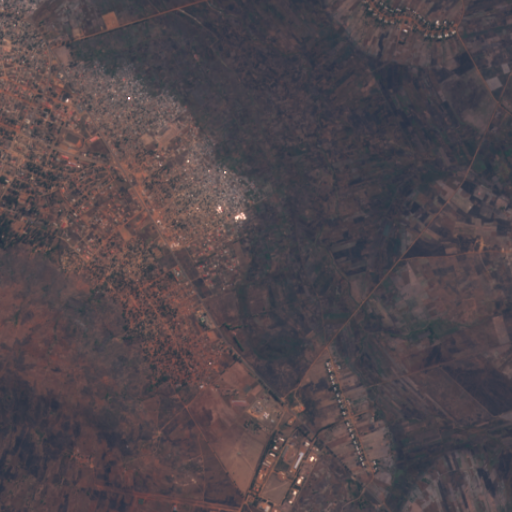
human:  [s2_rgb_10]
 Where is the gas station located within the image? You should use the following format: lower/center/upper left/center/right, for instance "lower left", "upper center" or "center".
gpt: The gas station is located in the upper left of the image.
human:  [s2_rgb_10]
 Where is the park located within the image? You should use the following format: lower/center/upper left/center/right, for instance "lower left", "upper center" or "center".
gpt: The park is located in the upper left of the image.
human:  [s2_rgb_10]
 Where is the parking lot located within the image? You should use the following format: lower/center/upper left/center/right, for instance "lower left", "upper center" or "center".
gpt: The parking lot is located in the center of the image.
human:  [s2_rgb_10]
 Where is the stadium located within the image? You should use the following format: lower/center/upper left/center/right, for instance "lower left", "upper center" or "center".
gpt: The stadium is located in the upper left of the image.
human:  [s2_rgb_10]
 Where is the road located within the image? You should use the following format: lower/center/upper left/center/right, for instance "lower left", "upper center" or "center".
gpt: There is no road in the image.